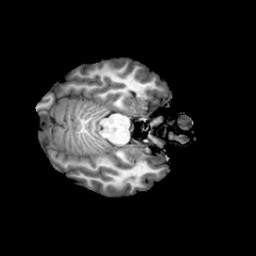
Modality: T1w
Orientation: axial
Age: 21
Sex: female
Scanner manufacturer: philips
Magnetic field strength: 3 T
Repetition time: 0.0082 s
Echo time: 0.0037 s